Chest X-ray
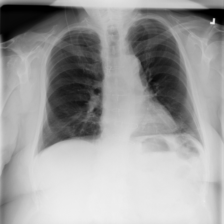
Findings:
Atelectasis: negative
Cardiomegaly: negative
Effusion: negative
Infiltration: negative
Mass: negative
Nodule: negative
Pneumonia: negative
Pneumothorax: negative
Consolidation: negative
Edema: negative
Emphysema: negative
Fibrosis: negative
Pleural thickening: negative
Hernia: negative